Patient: sex F, age 66
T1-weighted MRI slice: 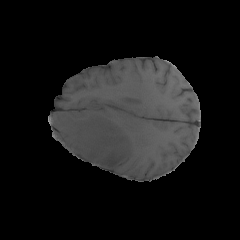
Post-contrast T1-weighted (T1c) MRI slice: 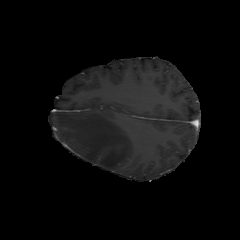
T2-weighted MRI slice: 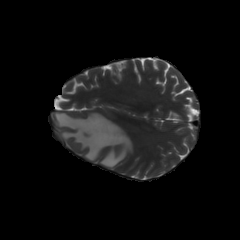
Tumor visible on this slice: yes
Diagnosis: Glioblastoma, IDH-wildtype
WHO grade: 4